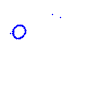
Particle: pion